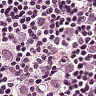
Metastatic tissue present: yes